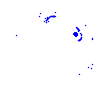
Particle: electron